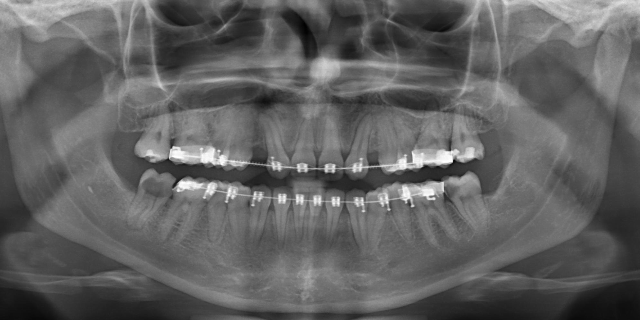
adult